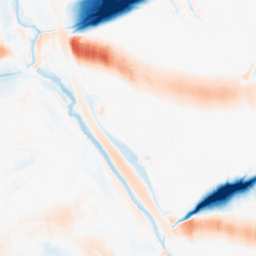
Category: morphological
Decomposition family: morphological_ellipse
Decomposition parameters: operation: average
width: 50
height: 20
Upsampling method: linear_exact
Upsampling parameters: scale: 2
Upsampling scale: 2